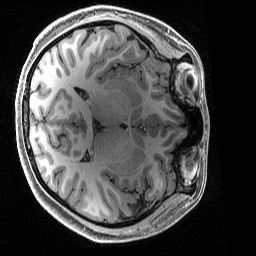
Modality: T1w
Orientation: axial
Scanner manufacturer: siemens
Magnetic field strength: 3 T
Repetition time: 2.5 s
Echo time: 0.0029 s